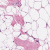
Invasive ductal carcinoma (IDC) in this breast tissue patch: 0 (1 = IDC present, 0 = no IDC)